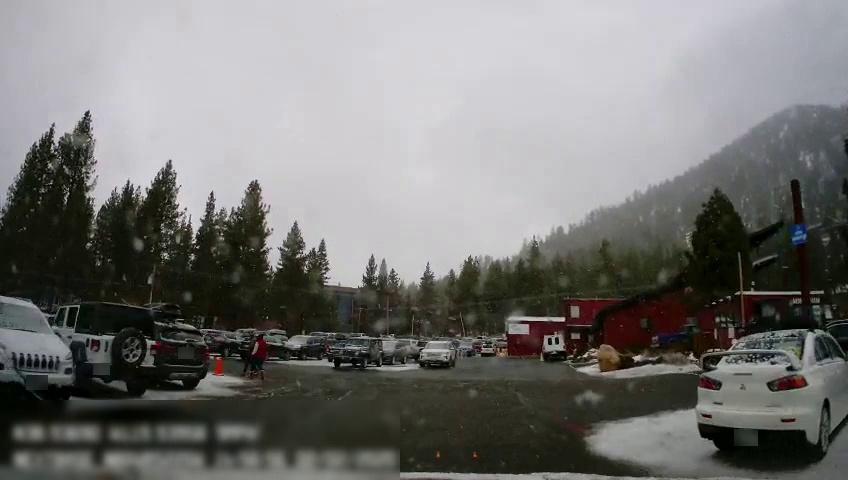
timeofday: Day
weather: Snowy
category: Vehicles | SUV
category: Vehicles | Car
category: Vehicles | SUV
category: Vehicles | SUV
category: Vehicles | SUV
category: Vehicles | SUV
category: Vehicles | Car
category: Vehicles | SUV
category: Vehicles | Car
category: Vehicles | SUV
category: Vehicles | SUV
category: Vehicles | Van
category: Vehicles | Car
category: Vehicles | Car
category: Vehicles | Truck
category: Drivable Space
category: Pedestrians
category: Pedestrians